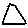
Label: triangle